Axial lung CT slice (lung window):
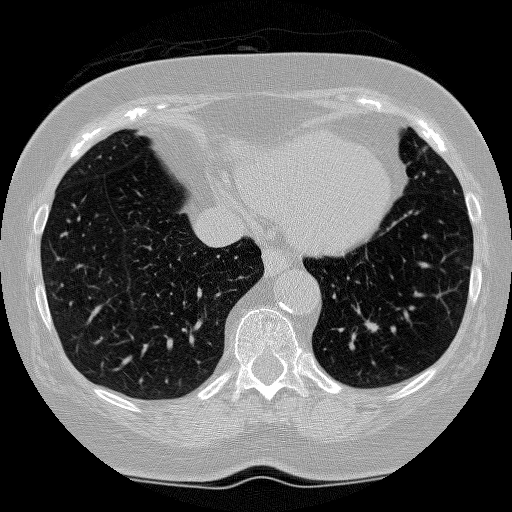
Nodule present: yes
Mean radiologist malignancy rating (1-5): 4.25